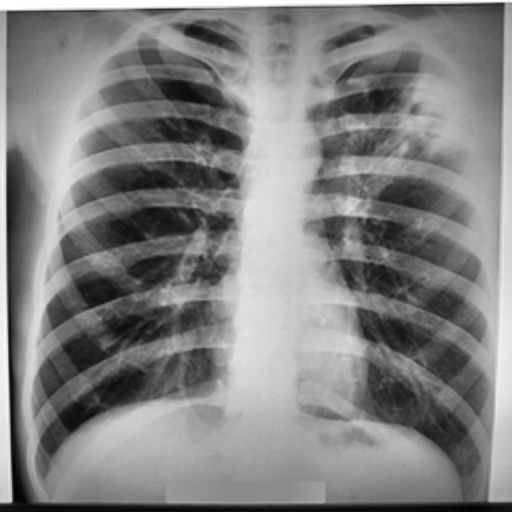
Finding: TUBERCULOSIS